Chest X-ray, PA view. Patient: 51 years old, sex F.
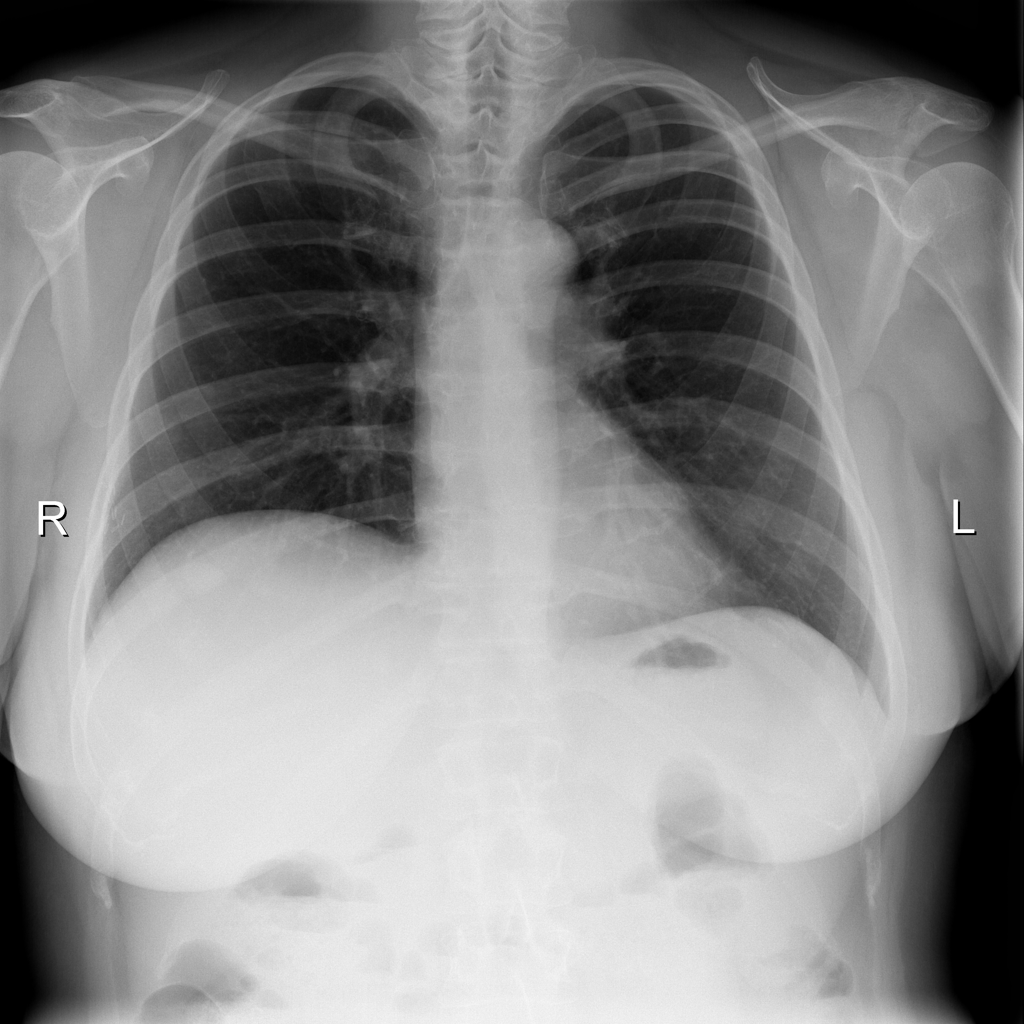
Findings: Atelectasis